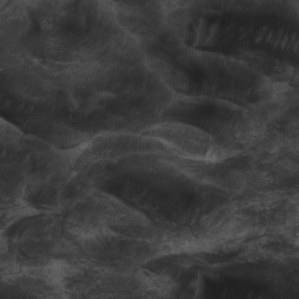
Label: non_frost